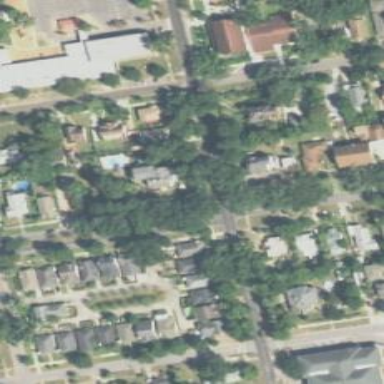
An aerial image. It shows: Residential area consisting of single-family homes.